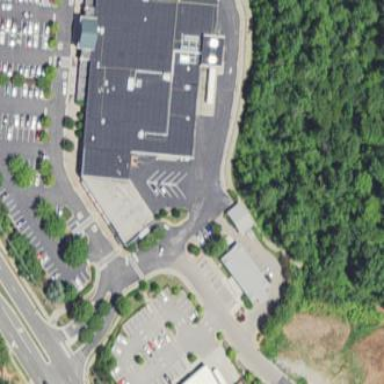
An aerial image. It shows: Retail building.